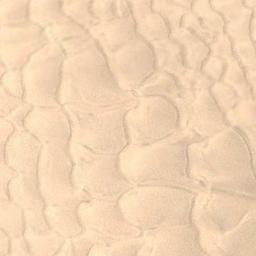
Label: desert